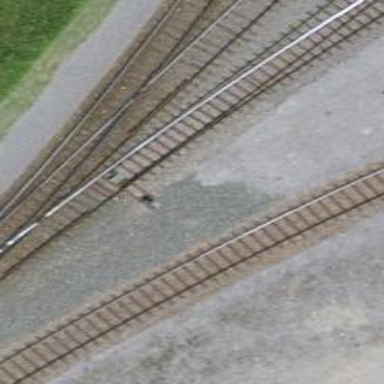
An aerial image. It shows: Railway switch.